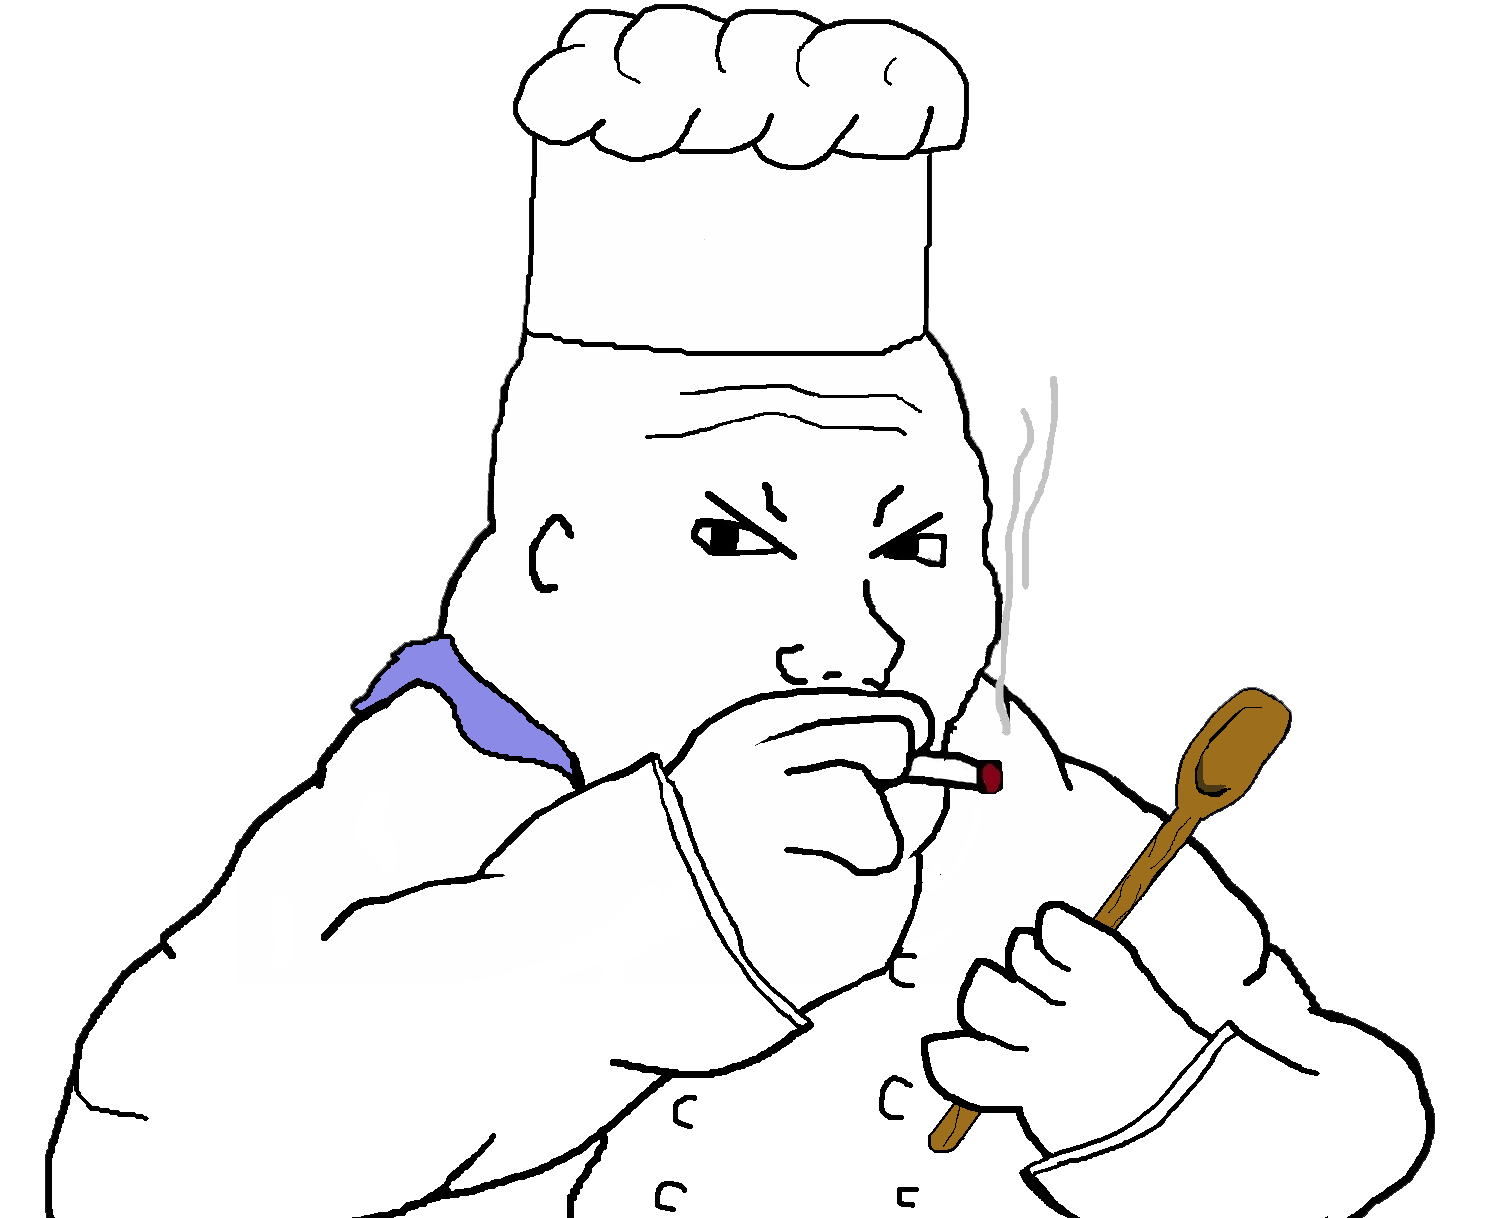
Label: 5_Blobjak